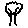
Label: tree